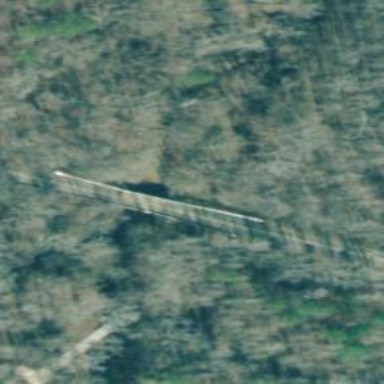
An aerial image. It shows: Tertiary road crossing over stream on bridge.